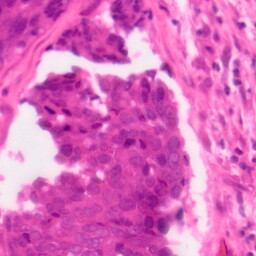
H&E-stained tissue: Colon